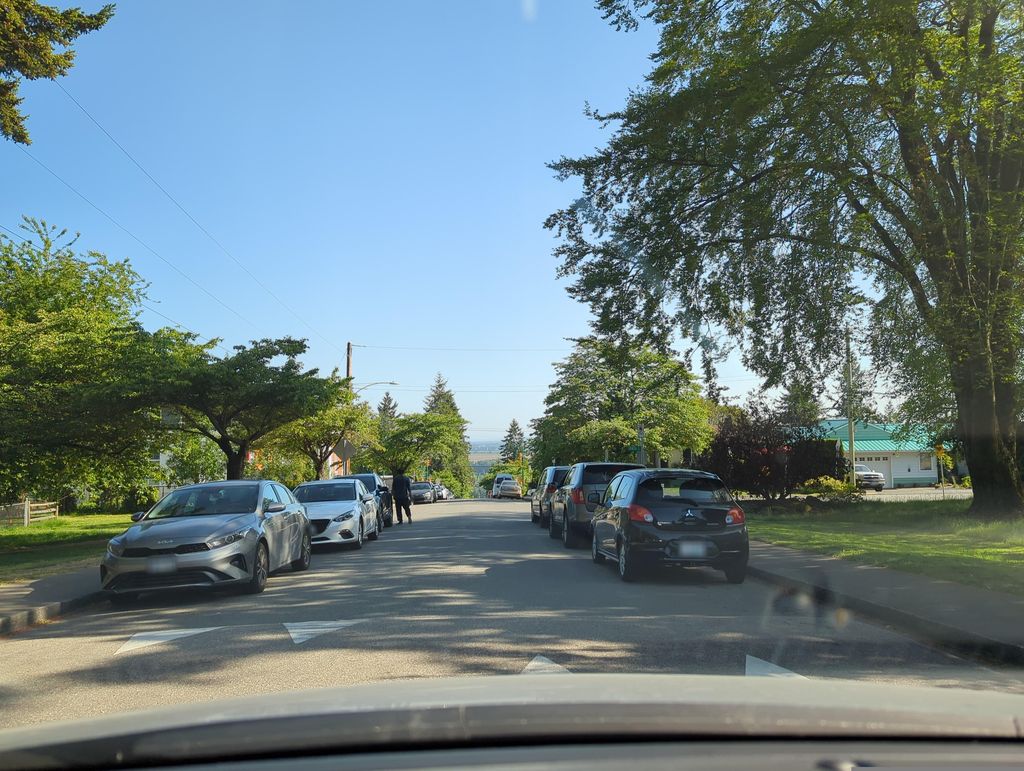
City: vancouver